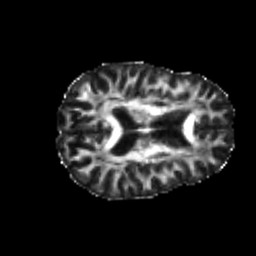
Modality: FA
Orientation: axial
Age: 25
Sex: female
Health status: healthy
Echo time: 0.074 s